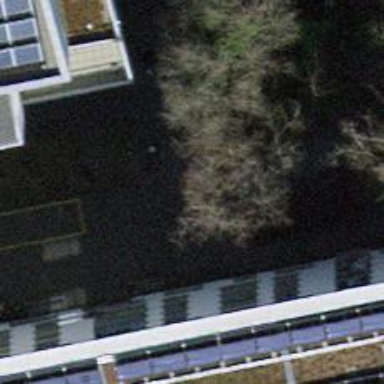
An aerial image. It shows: Asphalt path.